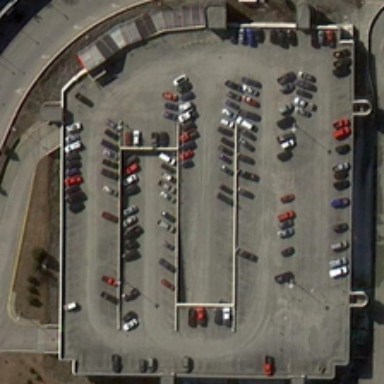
There is a building at the turning area of the road  on which roof there are a parking lot with cars .